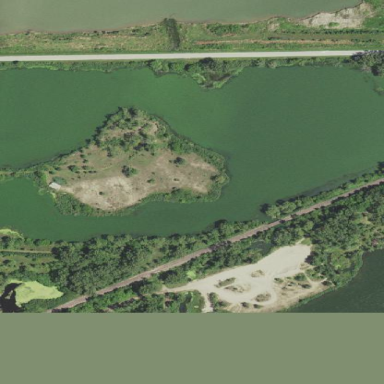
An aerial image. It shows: Beautiful lake surrounded by nature.